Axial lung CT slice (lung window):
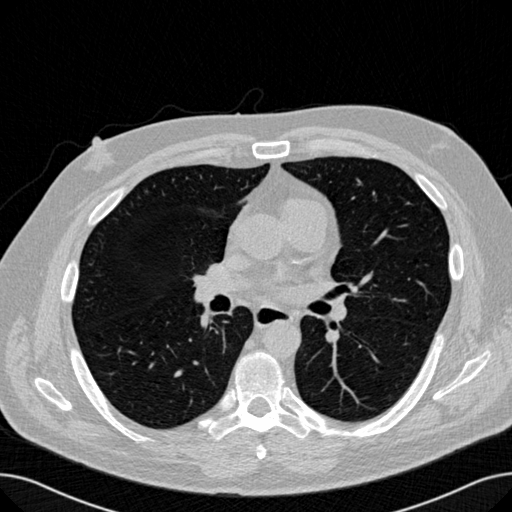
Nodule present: no